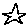
Label: star